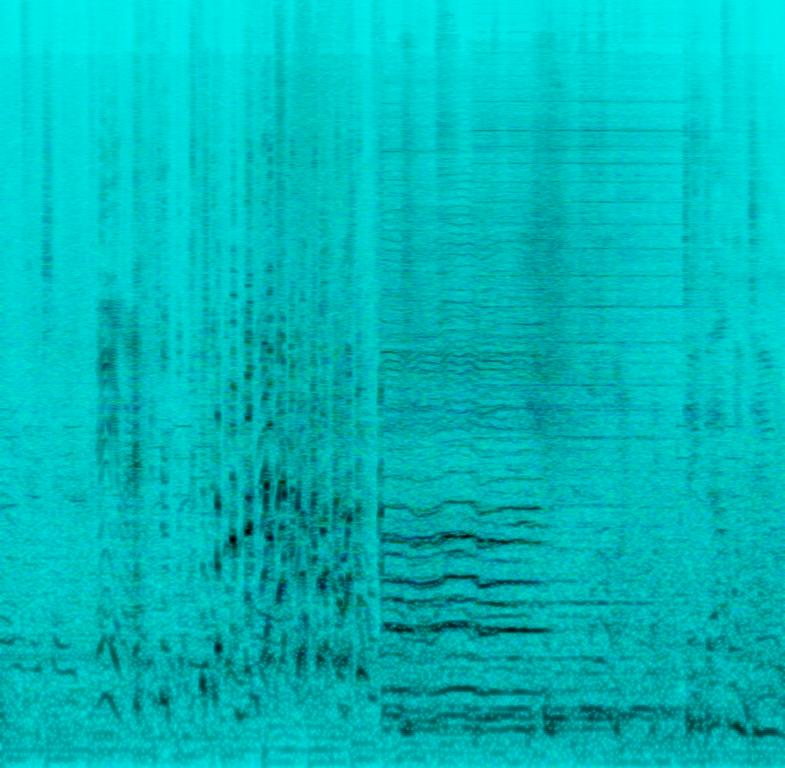
The low quality recording features harmonizing male vocals singing over a song played on playback, followed by a flat male vocal talking. At the end of the recording, there is a male laughter. It sounds fun and the recording is noisy.